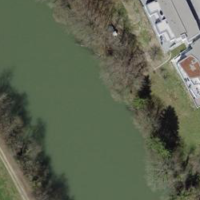
EUNIS habitat code: 15
Species observed at this site:
Lathyrus vernus